Question: I am trying to reformat <URL> .docx document using the python docx module. Each question ends with the specific expression "-- ans end --". I want to insert a page break after the expression with the following code:
'''
import docx, re
from pathlib import Path
from docx.enum.text import WD_BREAK
filename = Path("DOCUMENT_NAME")
doc = docx.Document(filename)
for para in doc.paragraphs:
match = re.search(r"-- ans end --", para.text)
if match:
run = para.add_run()
run.add_break(WD_BREAK.PAGE)
'''
After each page break there seems to be 2

which I tried to remove with:
'''
para.text = para.text.strip("
")
'''
Striping the empty lines before adding the page break does nothing, while striping the empty lines after adding the page break removes the page break.
Please tell me how to eliminate or avoiding adding the 2 empty lines. Thanks.
The page break should be added to the start of the next paragraph/section instead of after '-- ans end --' (the end of this section) as the page break creates a new line when it is added to the end of a paragraph (try it on Word). Therefore I used this:
'''
run = para.runs[0]
run._element.addprevious(new_run_element)
new_run = Run(new_run_element, run._parent)
new_run.text = ""
new_run.add_break(WD_BREAK.PAGE)
'''
to add a page break to the start of next paragraph instead, which does not create a new line.
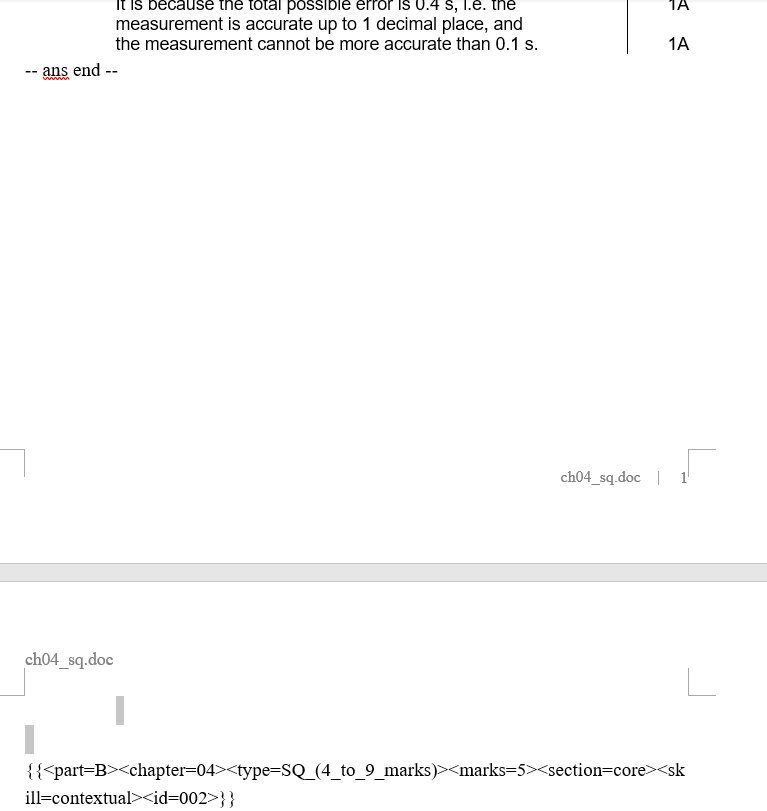
Answer: Have you looked at the contents of your doc before and after altering it? eg.
'''
for para in doc.paragraphs:
print(repr(para.text)) # the call to repr() makes your '
's show up
'''
this is helpful for figuring out what is going on.
Prior to altering your doc, there are no '
's with the '--- ans end --'s, so it makes sense that stripping the empty lines before adding your page break doesn't do anything. Also, prior to stripping your doc, there is an empty string in a paragraph right after '-- ans end --':
'''
'-- ans --'
'-- ans end --'
''
'''
is what stuff looks like before you edit the doc. (Except there is one case where '-- ans end --' is followed by ''s, which is annoyingly different from all the others.)
After editing the doc, those sections look like this.
'''
'-- ans end --
'
''
'''
When I run this code, as I mentioned in my comment above, the page break actually shows up in the wrong spot - right after '--ans end --' instead of right before. I think that can be worked around in a fairly straightforward way, I'll leave it to you if you're also having that issue.
If you remove those '' paragraphs I think that solves your problem. It is annoying to remove a paragraph from a document, but see <URL> for an incantation which does it.